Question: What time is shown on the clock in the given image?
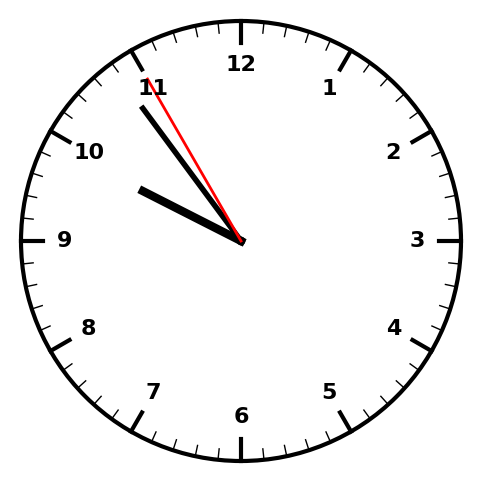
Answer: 09:53:55